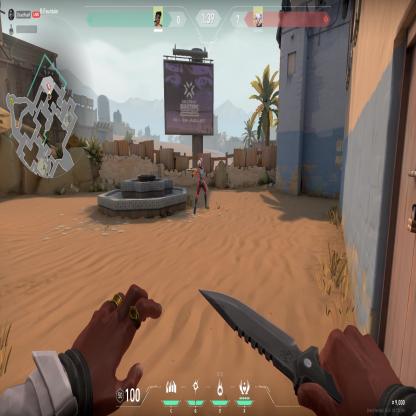
Label: enemy